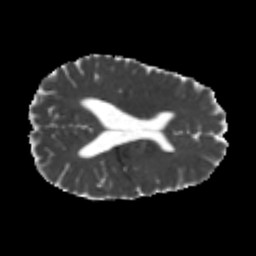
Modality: MD
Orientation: axial
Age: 22
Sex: male
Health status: healthy
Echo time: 0.074 s